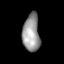
Tissue: lung
Cell type: Epithelial cells
Senescence score: 0.2019
Nuclear area (px): 629
Mean DAPI intensity: 152.01